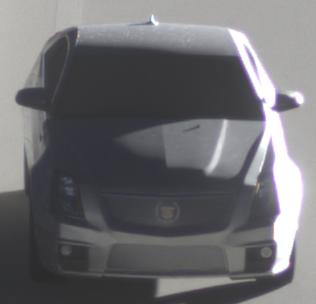
Make: Cadillac
Model: CTS-V
Detailed model: CTS-V (II) Limousine
Model produced from: 2008/11
Model produced until: 2010/12
Doors: 4
Color: white
Road condition: dry road
Daytime: sunrise or sunset
Contrast: high contrast